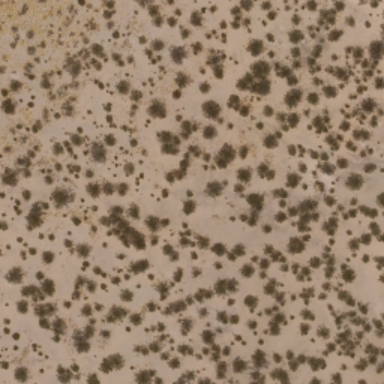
This is a chaparral .